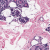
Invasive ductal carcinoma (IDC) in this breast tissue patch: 0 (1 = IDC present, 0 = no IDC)